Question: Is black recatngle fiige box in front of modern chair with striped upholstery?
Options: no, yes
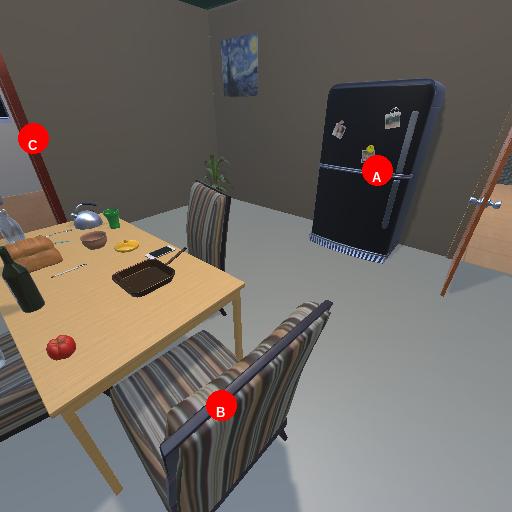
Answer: no